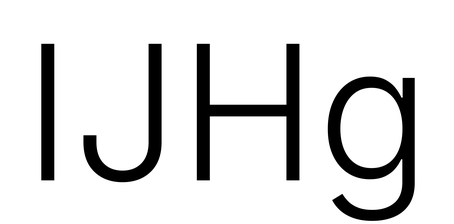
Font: Inter_Light